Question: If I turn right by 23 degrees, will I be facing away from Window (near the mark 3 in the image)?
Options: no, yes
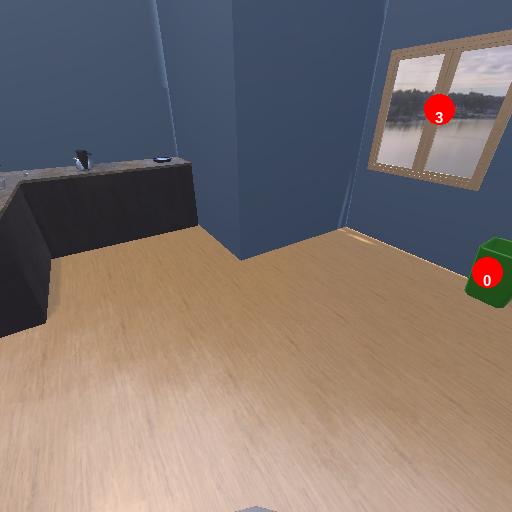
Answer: no